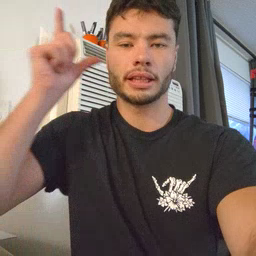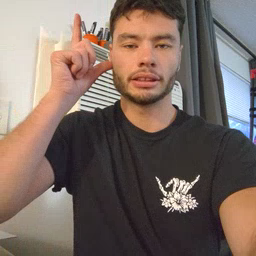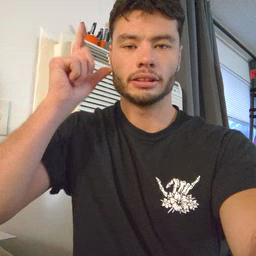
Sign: listen